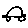
Label: car